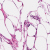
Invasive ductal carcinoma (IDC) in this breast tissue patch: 0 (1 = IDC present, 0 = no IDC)